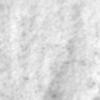
Label: no_change